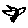
Label: bird